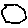
Label: hexagon